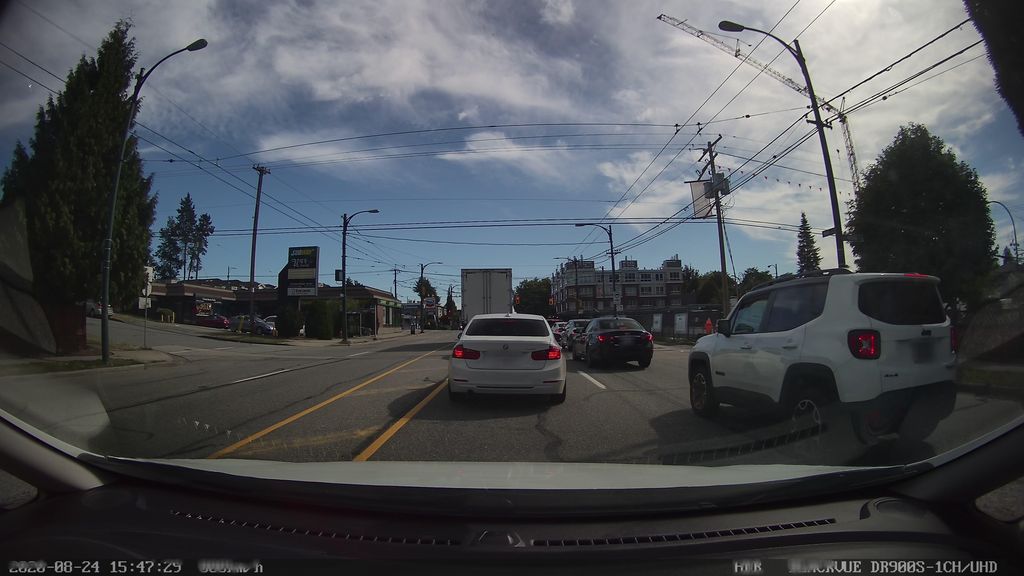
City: vancouver